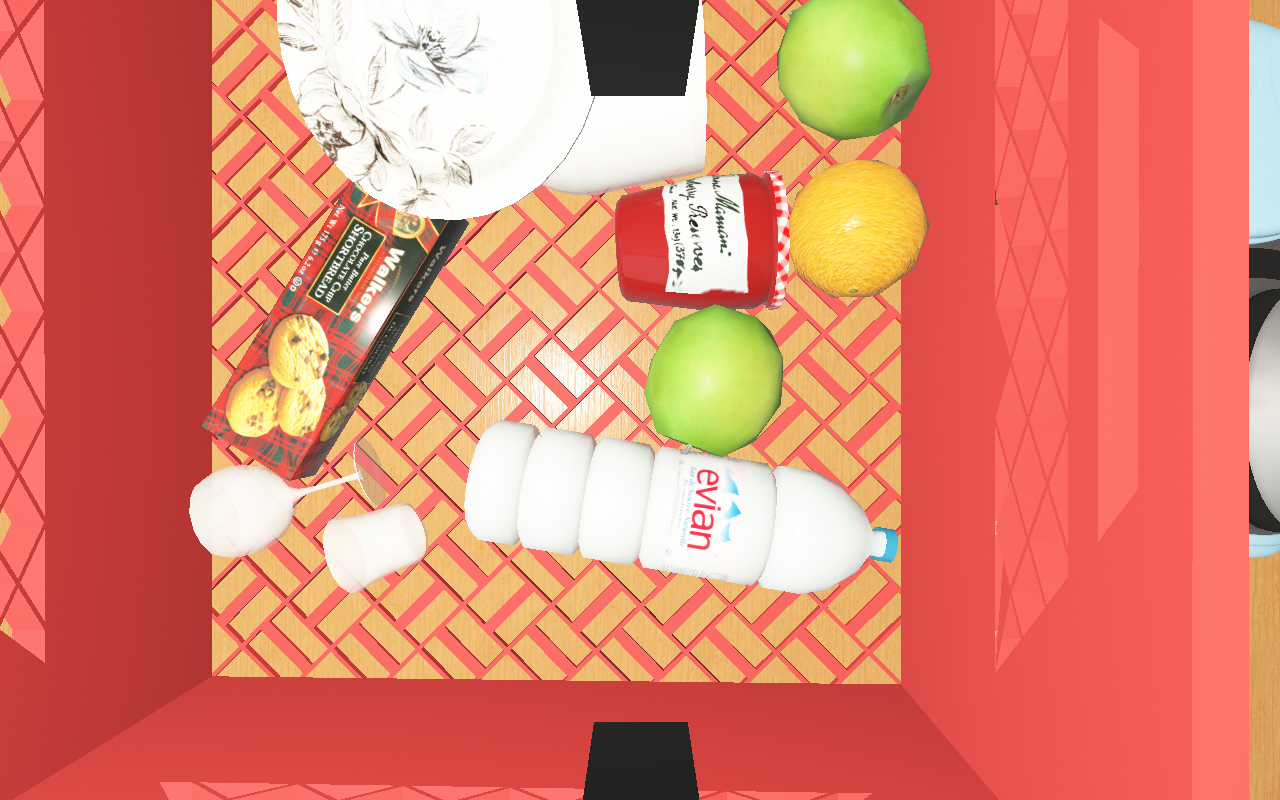
Objects in the scene:
carafe
water bottle
apple
apple
orange
glass
wineglass
jam jar
cereal box